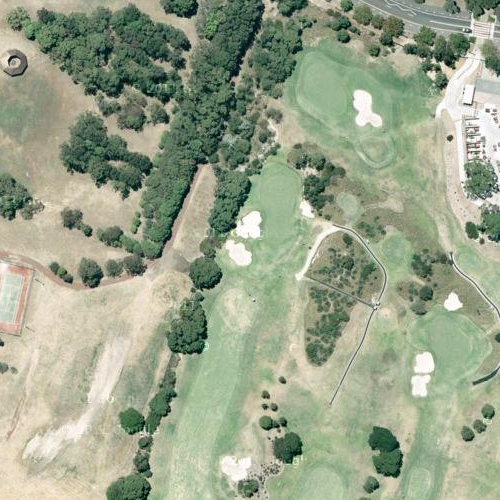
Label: sydney